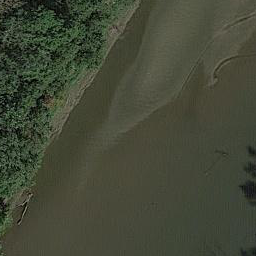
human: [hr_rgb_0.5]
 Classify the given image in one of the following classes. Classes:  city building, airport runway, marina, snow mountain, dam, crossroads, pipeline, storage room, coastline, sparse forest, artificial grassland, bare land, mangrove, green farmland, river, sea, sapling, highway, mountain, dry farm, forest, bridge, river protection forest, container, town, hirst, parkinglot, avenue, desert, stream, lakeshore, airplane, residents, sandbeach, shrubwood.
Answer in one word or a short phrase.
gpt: river protection forest